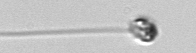
Label: flagellate